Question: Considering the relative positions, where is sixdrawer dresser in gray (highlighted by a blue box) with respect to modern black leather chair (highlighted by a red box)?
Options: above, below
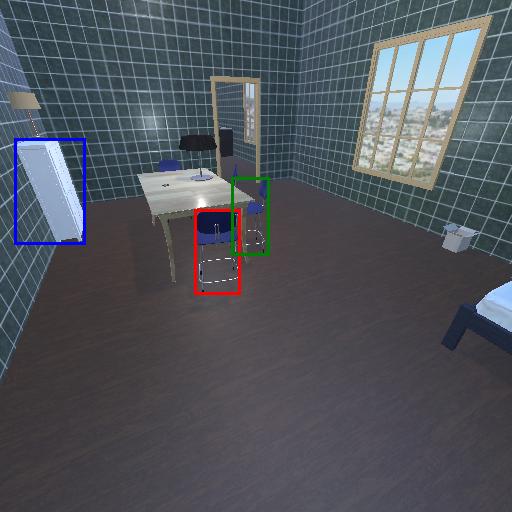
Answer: above